Question: I am a bit new in java and i have this stuff for homework. I have to make something like this

The thing is that i have no idea how to make the circle double colored with yellow and black stuff. Also after that with use of Threads i have to make it rotate counter clock wise. Here is my code for the circle, i know how to create it, just don't know how to multi color it >.< .
'''
import java.awt.*;
import java.awt.event.*;
import java.util.logging.Logger;
import javax.swing.*;
import javax.swing.border.TitledBorder;
import javax.swing.JComboBox;
import javax.swing.JApplet;
import javax.swing.JSlider;
import java.awt.Color;
import java.awt.Graphics;
import java.util.logging.Level;
import java.util.logging.Logger;
import javax.swing.JApplet;
public class Lab4a extends JApplet implements Runnable {
public void init() {
Thread t = new Thread(this);
t.start();
}
public void paint(Graphics g){
super.paint(g);
int w = getWidth();
int h = getHeight();
g.drawOval(25, 35, 200, 200);
g.drawOval(45, 55, 160, 160);
}
'''
}
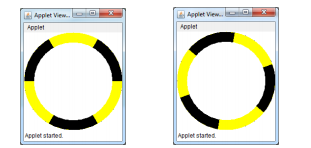
Answer: Have a look at 'drawArc' instead of 'drawOval'. With this, you can paint arcs -- parts of ovals. You can specify the start and end angle of the arc, which can then also be used for drawing it in different states when it needs to rotate.